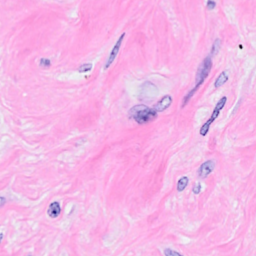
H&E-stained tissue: Breast